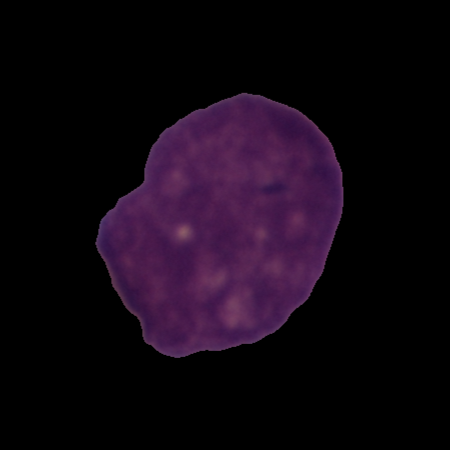
Label: cancer